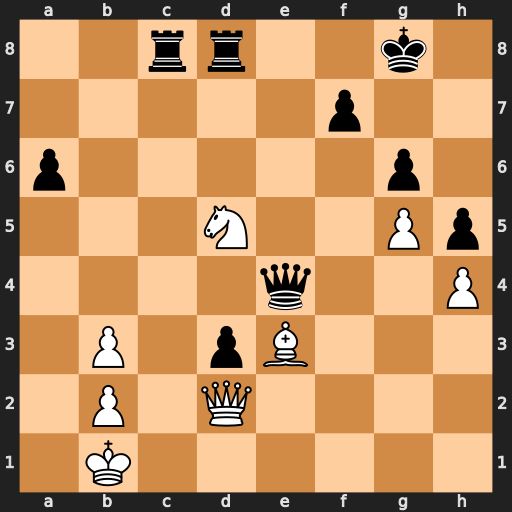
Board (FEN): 2rr2k1/5p2/p5p1/3N2Pp/4q2P/1P1pB3/1P1Q4/1K6
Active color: w
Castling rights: -
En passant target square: -
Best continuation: Nf6+ Kg7 Nxe4